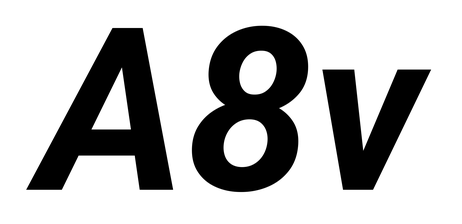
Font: Roboto-Italic_Bold_Italic